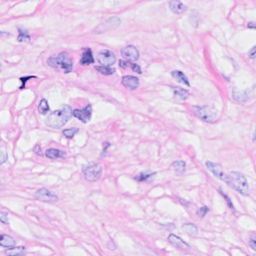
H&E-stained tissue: Breast